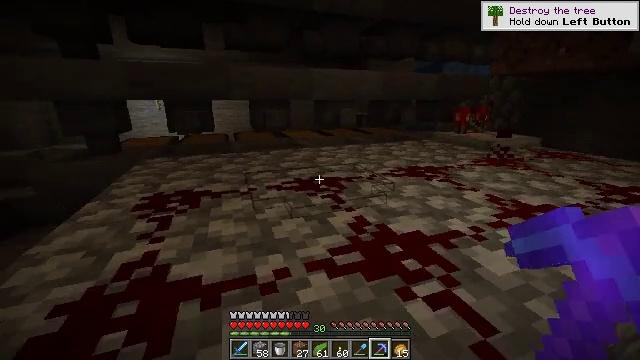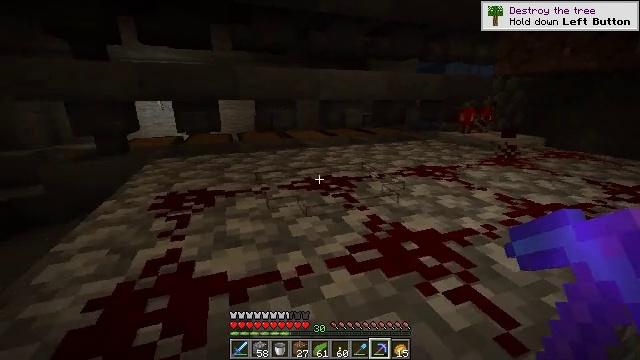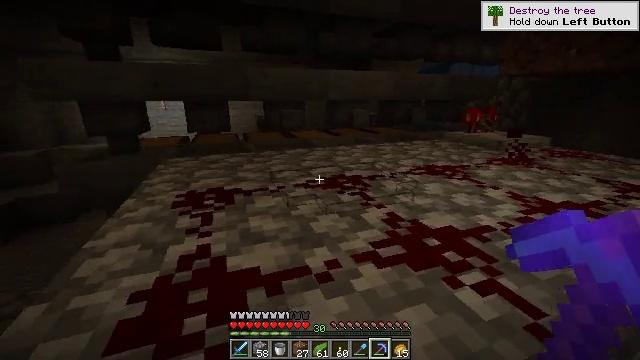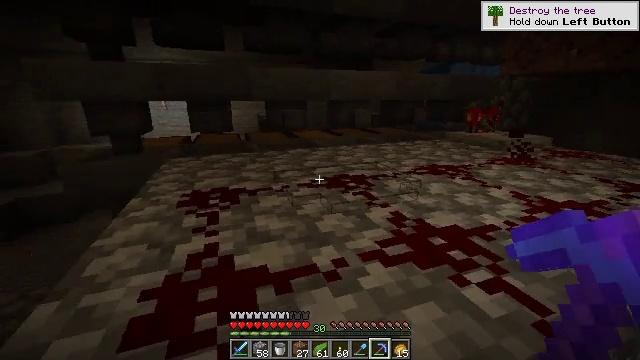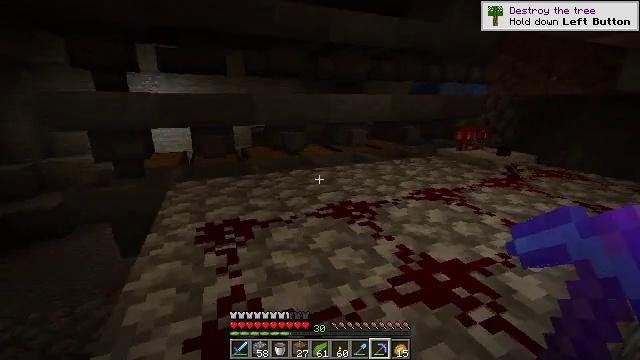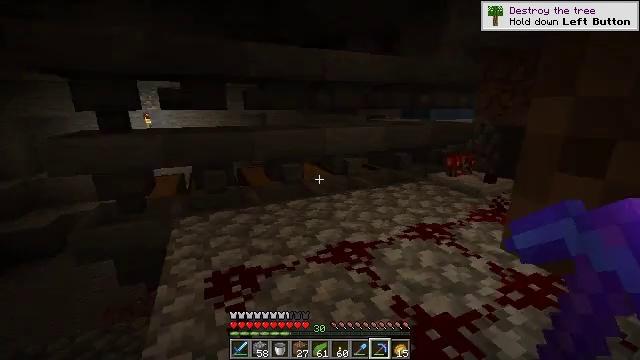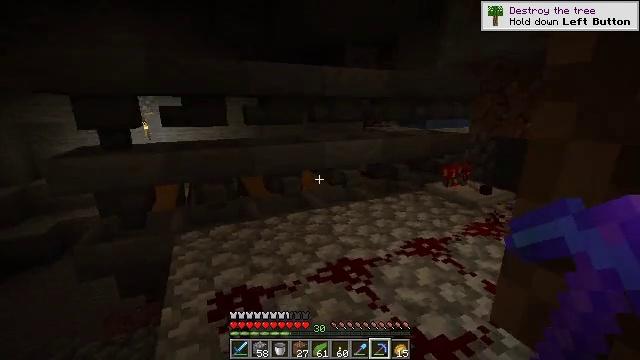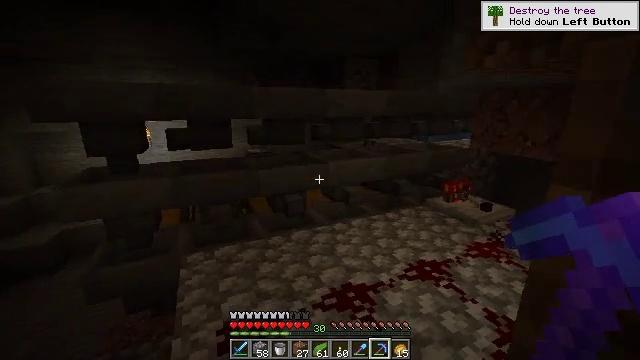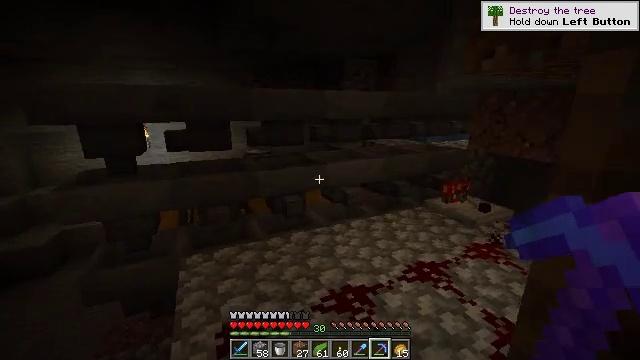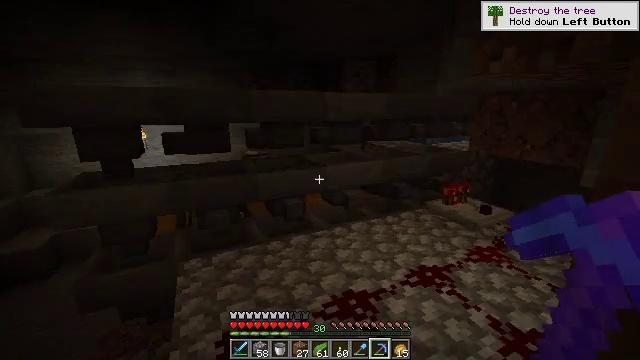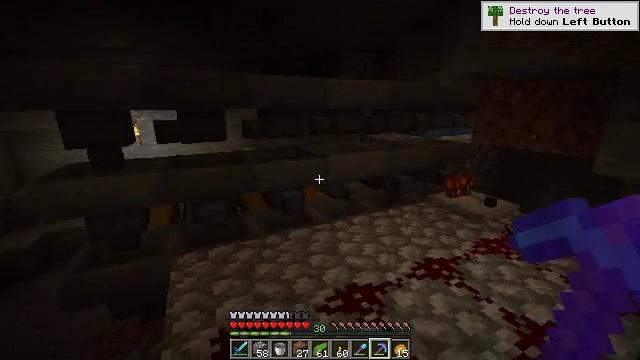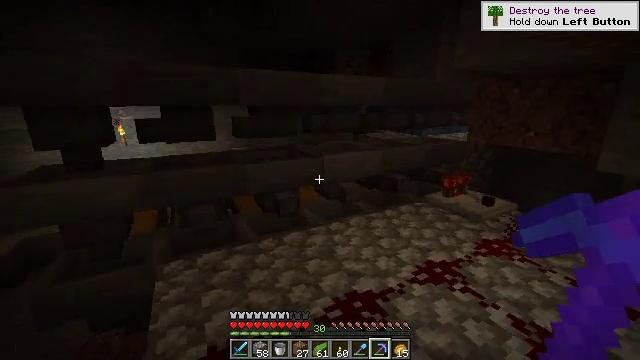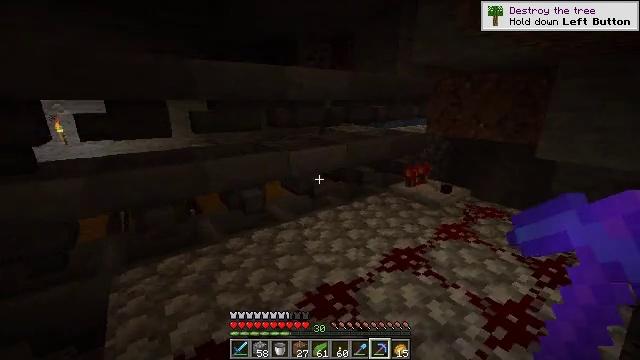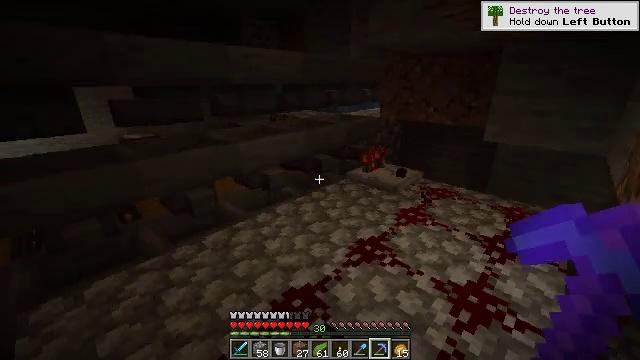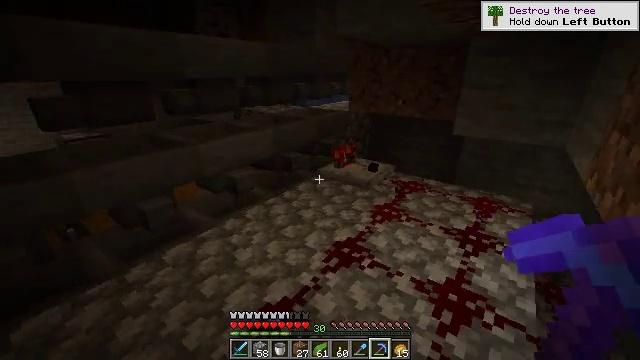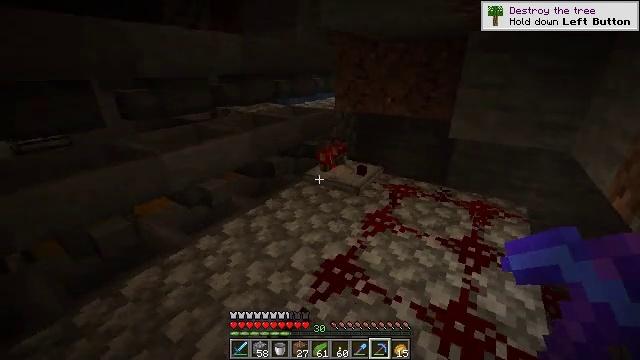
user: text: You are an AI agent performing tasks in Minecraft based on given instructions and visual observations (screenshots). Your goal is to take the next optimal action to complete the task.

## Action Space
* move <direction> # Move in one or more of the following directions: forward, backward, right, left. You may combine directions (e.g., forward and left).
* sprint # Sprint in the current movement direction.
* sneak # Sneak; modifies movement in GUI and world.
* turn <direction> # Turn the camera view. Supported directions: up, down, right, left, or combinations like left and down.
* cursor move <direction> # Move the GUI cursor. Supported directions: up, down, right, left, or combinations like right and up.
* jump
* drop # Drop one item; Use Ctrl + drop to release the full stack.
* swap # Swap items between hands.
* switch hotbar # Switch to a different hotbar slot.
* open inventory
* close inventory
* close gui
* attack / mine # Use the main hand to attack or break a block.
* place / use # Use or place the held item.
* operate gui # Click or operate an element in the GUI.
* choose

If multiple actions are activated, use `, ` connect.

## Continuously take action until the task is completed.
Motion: motion action
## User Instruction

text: Collect the redstone wall torch from the wall.
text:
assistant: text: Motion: move forward and move left
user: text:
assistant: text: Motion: move forward and move left
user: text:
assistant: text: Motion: move forward and move left
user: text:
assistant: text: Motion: move forward and move left, turn right, jump
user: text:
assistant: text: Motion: move forward, turn right, jump
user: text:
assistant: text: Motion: move forward, jump
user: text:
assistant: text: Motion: move forward, jump
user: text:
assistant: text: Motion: move forward, jump
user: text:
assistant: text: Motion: move forward, jump
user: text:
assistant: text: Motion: move forward
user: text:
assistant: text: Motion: move forward, turn right
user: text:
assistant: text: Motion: move forward, turn right and down
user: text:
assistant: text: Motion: move forward, turn right and down
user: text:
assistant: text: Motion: move forward, turn right and down
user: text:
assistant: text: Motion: move forward, turn right and down
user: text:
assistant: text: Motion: move forward, turn right and down
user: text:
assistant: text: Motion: move forward, turn right and down
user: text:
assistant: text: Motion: move forward
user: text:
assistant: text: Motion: move forward
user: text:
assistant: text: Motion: move forward, turn down
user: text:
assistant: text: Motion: move forward, turn down
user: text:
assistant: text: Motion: move forward, turn down
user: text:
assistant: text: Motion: move forward, turn left and down
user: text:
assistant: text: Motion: move forward, turn left and down
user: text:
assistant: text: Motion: move forward, turn left and down
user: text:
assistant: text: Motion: move forward, turn left and down
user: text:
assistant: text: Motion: move forward, turn left and down
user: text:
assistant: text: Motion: move forward, turn left and down
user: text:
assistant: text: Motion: move forward, turn left
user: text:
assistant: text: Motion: turn left